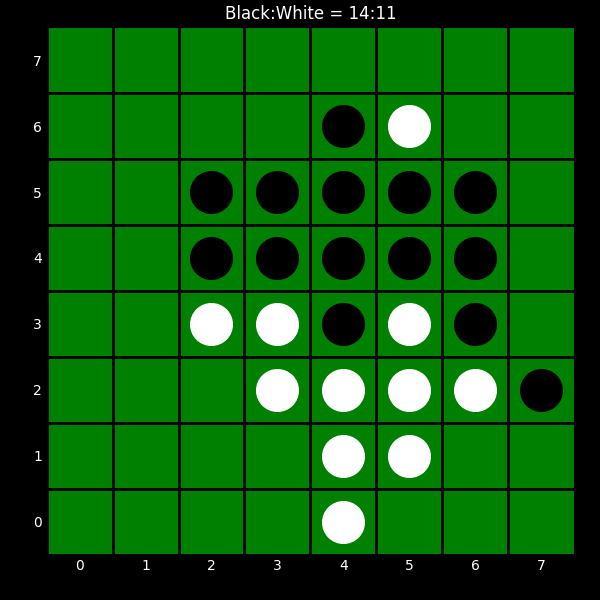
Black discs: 14
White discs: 11